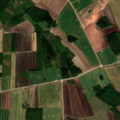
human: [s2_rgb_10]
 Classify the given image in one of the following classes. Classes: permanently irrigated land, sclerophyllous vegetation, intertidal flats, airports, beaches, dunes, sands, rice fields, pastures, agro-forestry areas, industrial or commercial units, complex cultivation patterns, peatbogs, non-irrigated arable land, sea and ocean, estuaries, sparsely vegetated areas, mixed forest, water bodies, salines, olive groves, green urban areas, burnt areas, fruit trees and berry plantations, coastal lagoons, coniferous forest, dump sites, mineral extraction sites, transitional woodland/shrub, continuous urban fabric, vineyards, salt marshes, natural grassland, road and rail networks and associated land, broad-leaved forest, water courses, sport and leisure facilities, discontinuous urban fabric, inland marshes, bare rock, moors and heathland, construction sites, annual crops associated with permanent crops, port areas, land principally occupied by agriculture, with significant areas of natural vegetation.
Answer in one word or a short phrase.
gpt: non-irrigated arable land, land principally occupied by agriculture, with significant areas of natural vegetation, mixed forest